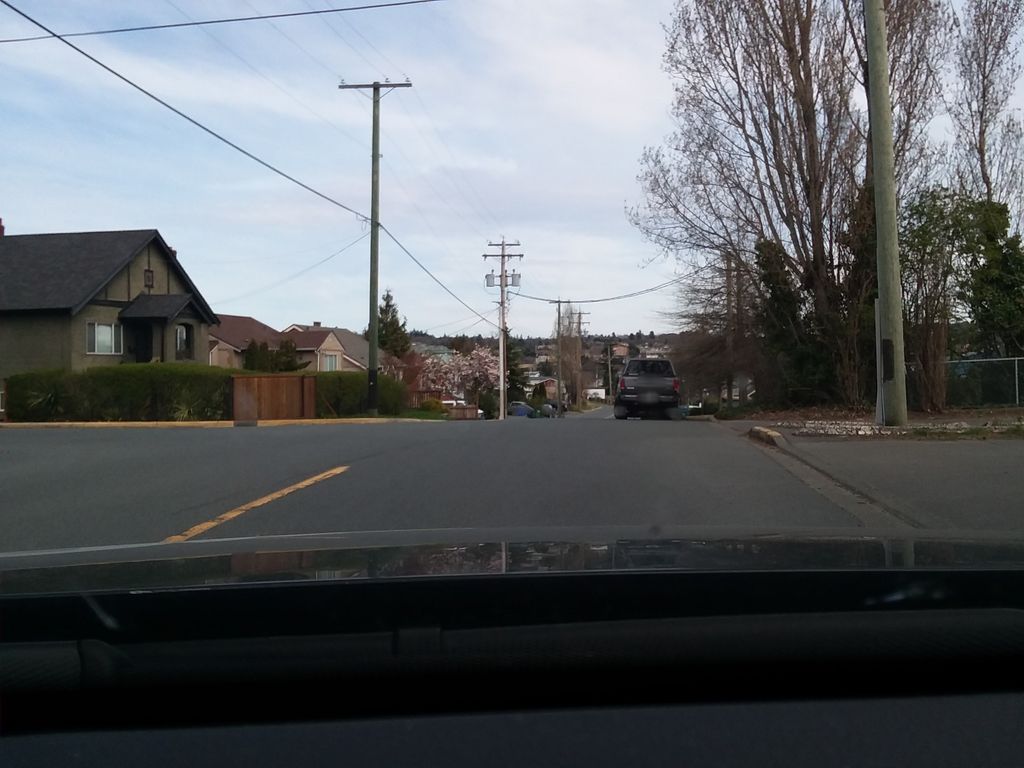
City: victoria